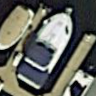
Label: civil